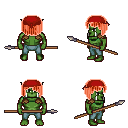
a pixel art fantasy rpg character, male body template, orc, green skin, leather shoulder armor, teal pants, red pageboy hairstyle, red bandana, spear, four views (front, back, left, right), 2x2 character sprite sheet, small pixel art, hard edges, no anti-aliasing